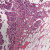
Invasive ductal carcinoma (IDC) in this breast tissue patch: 1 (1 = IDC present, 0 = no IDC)